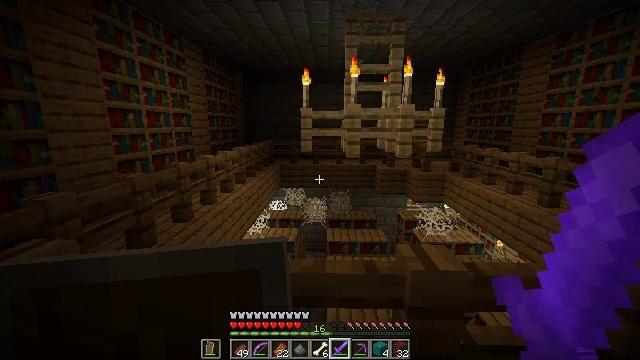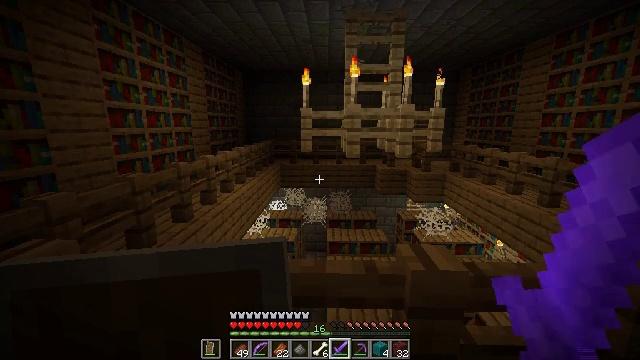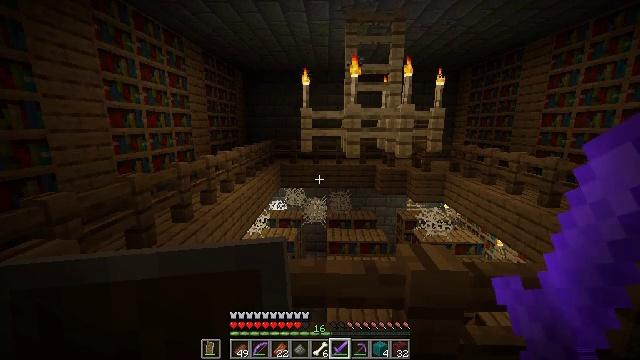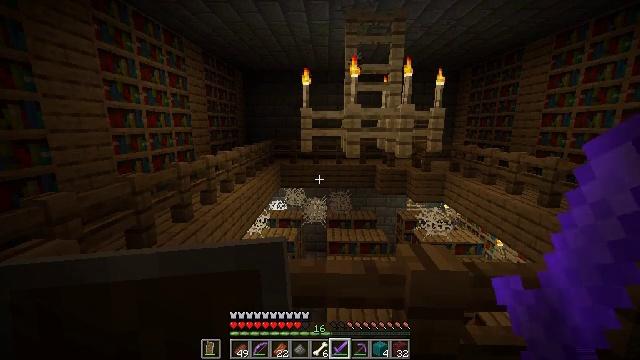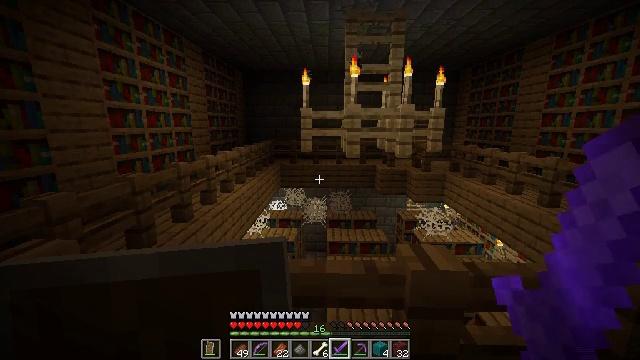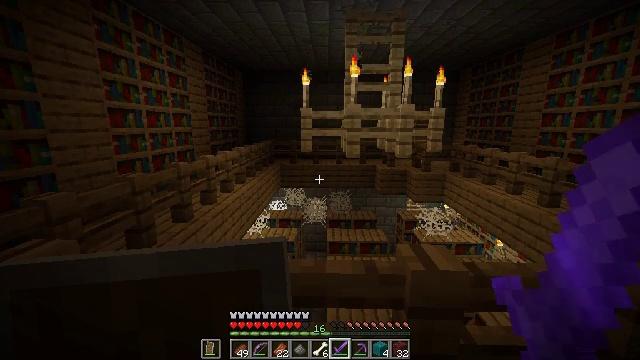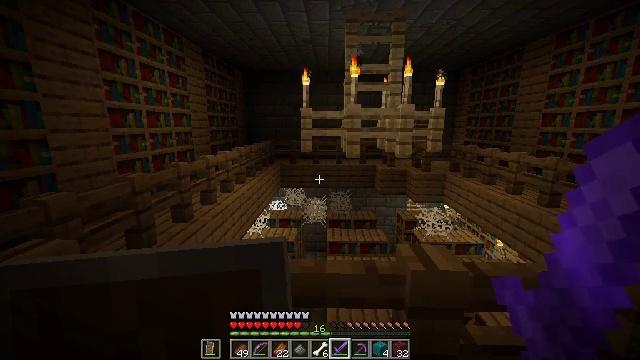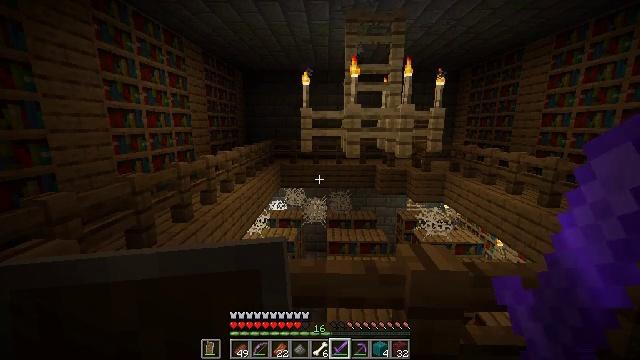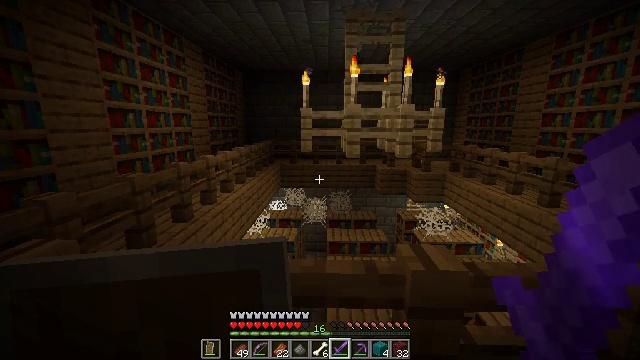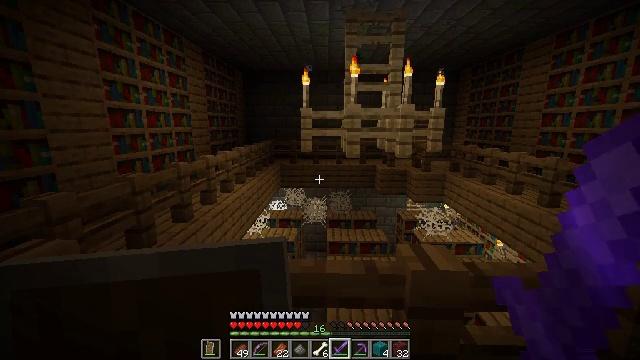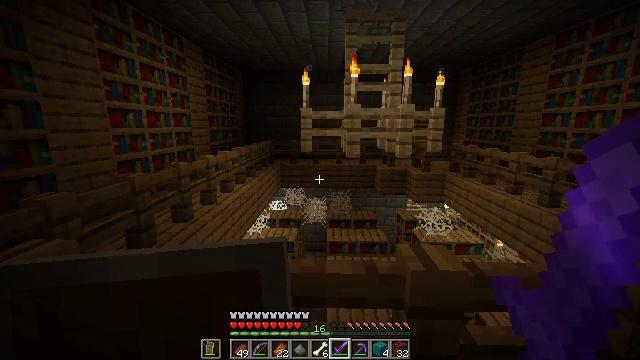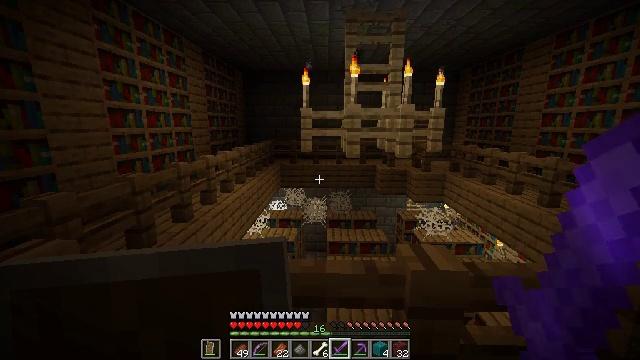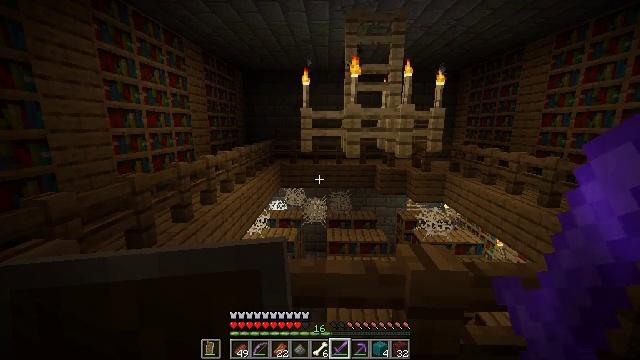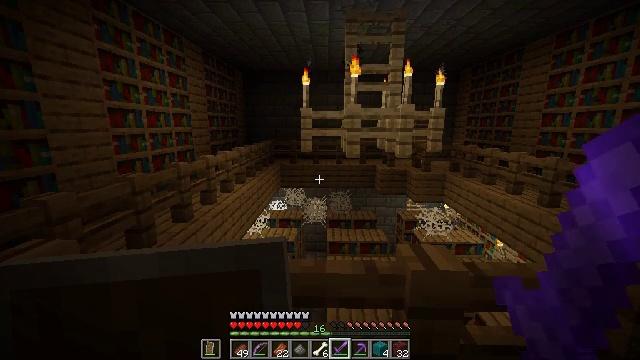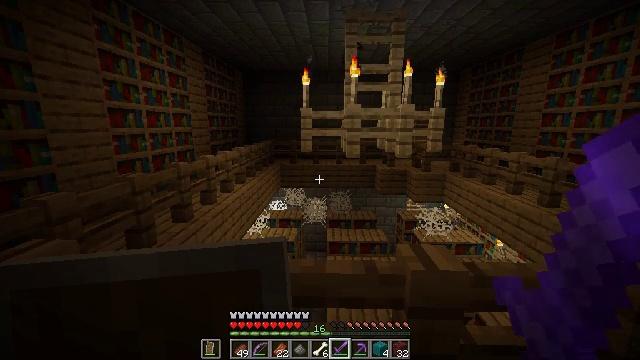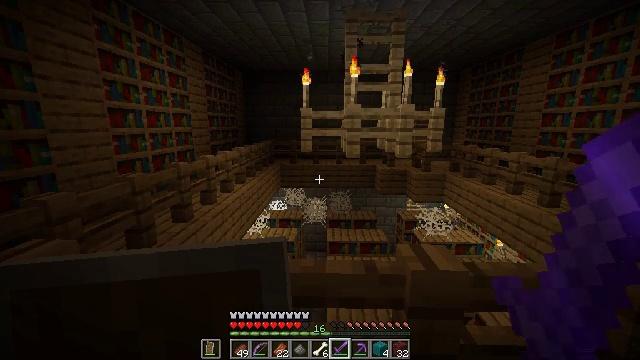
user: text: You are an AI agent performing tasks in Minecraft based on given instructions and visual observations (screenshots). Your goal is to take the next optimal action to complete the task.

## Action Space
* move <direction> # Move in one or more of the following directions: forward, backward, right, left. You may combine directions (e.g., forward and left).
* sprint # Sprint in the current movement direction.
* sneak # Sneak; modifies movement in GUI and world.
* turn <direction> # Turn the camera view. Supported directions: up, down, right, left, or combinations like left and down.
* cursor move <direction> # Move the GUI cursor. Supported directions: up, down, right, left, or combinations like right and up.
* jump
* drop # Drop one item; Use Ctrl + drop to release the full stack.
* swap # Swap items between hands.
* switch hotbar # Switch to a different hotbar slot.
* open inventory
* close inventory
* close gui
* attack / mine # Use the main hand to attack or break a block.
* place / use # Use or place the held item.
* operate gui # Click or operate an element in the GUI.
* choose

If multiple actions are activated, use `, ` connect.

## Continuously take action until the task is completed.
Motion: motion action
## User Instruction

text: Gather cobweb from abandoned mineshafts.
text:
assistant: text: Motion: no_op
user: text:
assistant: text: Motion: no_op
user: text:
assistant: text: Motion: no_op
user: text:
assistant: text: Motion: no_op
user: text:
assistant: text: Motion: no_op
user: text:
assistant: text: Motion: no_op
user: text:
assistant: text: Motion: no_op
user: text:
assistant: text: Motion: no_op
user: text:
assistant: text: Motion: no_op
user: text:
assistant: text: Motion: no_op
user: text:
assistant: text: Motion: no_op
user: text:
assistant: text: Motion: no_op
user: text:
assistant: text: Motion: no_op
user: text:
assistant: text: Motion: no_op
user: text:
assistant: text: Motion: no_op
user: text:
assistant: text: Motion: no_op
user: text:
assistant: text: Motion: no_op
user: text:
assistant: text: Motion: no_op
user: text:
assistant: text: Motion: no_op
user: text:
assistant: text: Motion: no_op
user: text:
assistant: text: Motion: no_op
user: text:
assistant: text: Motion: no_op
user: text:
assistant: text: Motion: no_op
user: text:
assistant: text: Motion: no_op
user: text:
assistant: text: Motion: no_op
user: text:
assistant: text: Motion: no_op
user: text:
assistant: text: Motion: no_op
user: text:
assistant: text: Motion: no_op
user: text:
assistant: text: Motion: no_op
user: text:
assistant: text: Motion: no_op